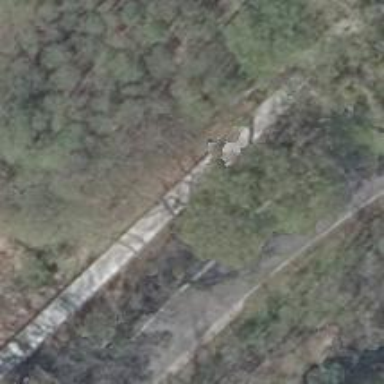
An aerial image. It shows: Path on metal bridge.